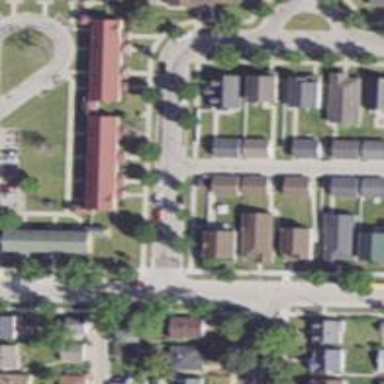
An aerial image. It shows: Alley classified as service road.